【题型】解答题　【知识点】平面几何　【难度】easy
已知：如图, 在 $\triangle ABC$ 中, 点 $D$、$E$ 分别在 $BC$、$AB$ 上, $AE = AC$, 过点 $E$ 作 $EF // BC$ 交 $AC$ 于 $F$, $EC$ 平分 $\angle DEF$。说明 $\angle BAD = \angle CAD$。

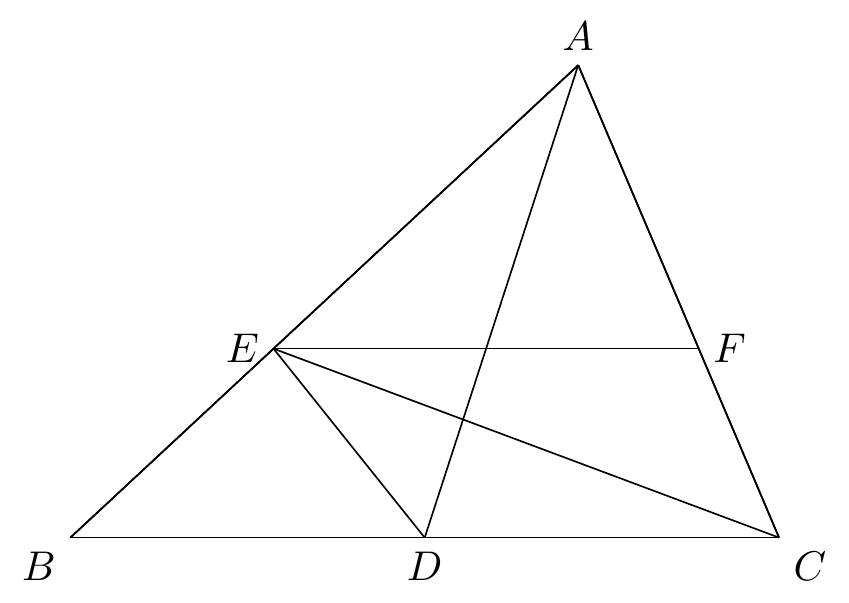
【解答】
解：$\because$ $EF // BC$,

$\therefore$ $\angle FEC = \angle DCE$,

$\because$ $EC$ 平分 $\angle DEF$,

$\therefore$ $\angle FEC = \angle DEC$,

$\therefore$ $\angle DCE = \angle DEC$,

$\therefore$ $ED = CD$,

在 $\triangle AED$ 和 $\triangle ACD$ 中,

$\begin{cases}
AD = AD \\
AE = AC \\
DE = DC
\end{cases}$

$\therefore$ $\triangle AED \cong \triangle ACD$(SSS),

$\therefore$ $\angle BAD = \angle CAD$。